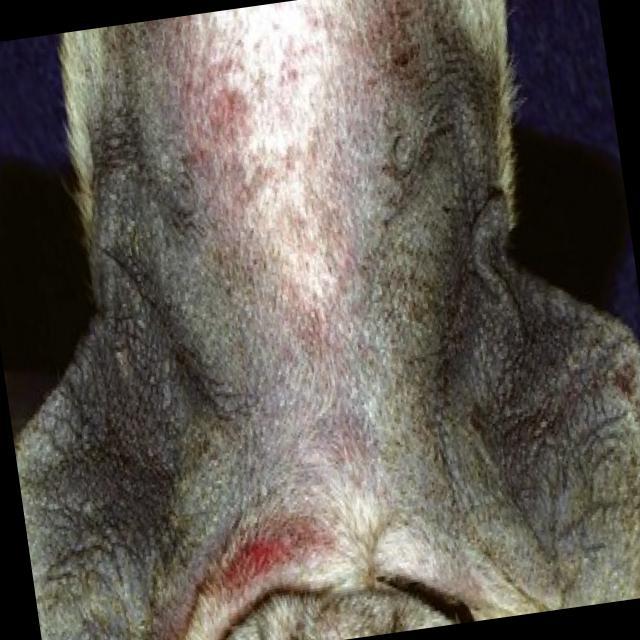
Canine hypersensitivity reaction — allergic skin response with urticaria, erythema, pruritus, and angioedema. May be food, environmental, or flea allergy related.